Interaction volume radius: 10 \u00c5
Interaction volume height: 10 \u00c5
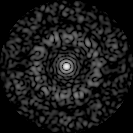
Disorder parameter: 0.8685